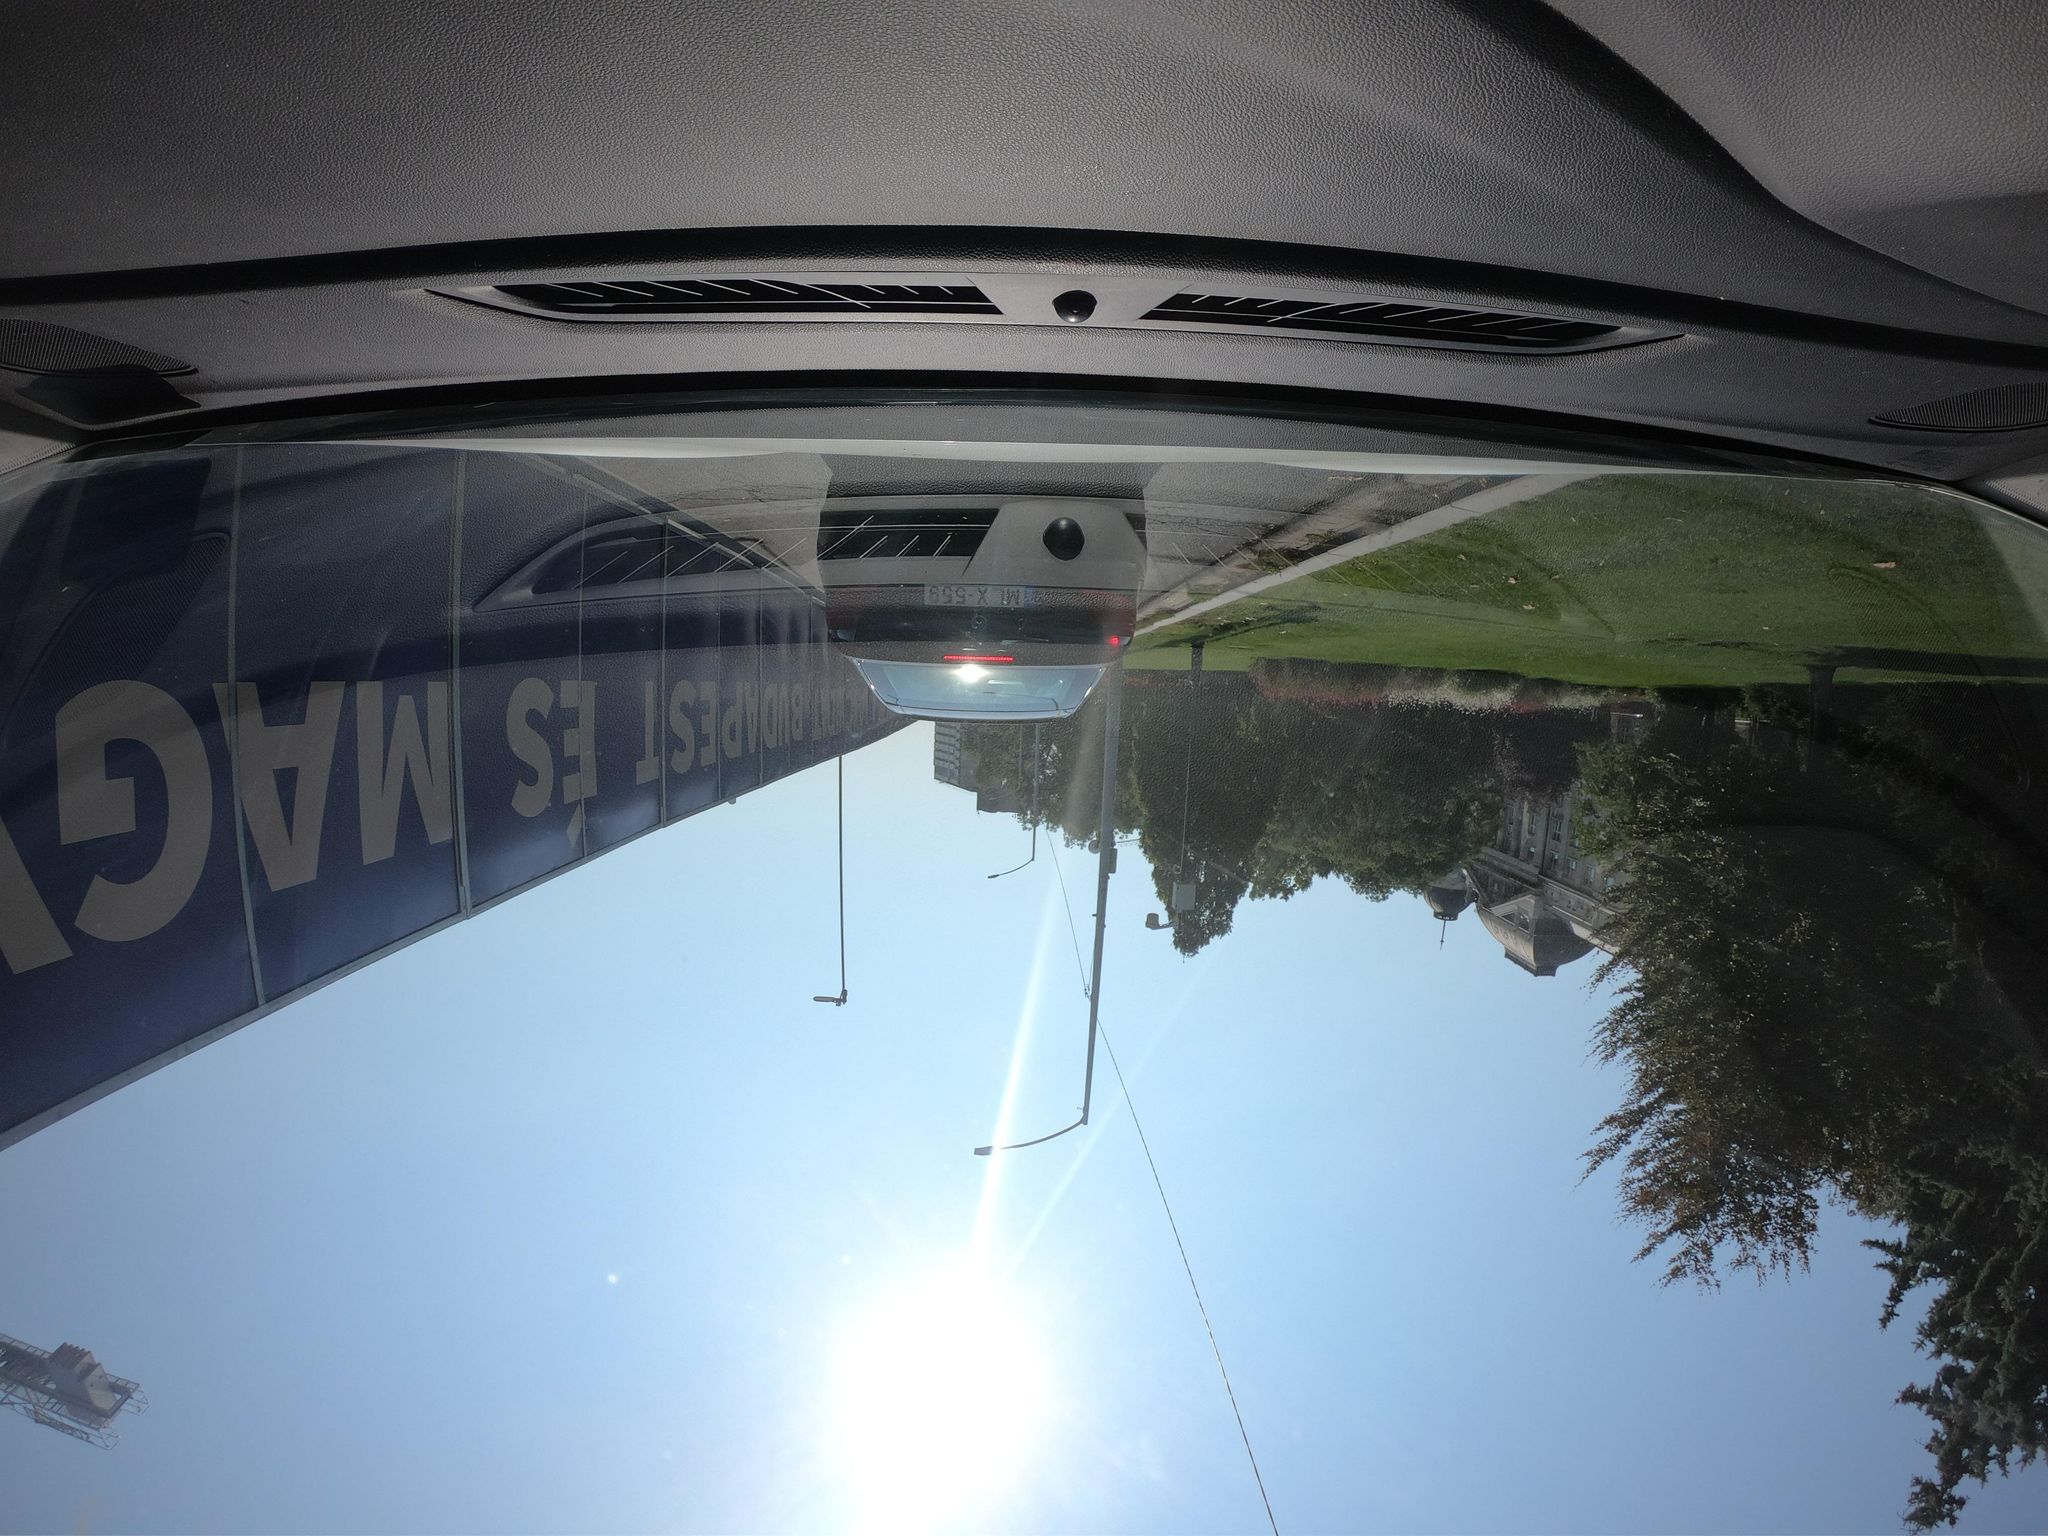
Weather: clear
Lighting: day
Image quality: good
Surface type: driving surface
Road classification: tertiary_link
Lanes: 1
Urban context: urban centre
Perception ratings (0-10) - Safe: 1.82, Lively: 1.11, Beautiful: 4.1, Boring: 7.49, Depressing: 6.66, Wealthy: 1.44